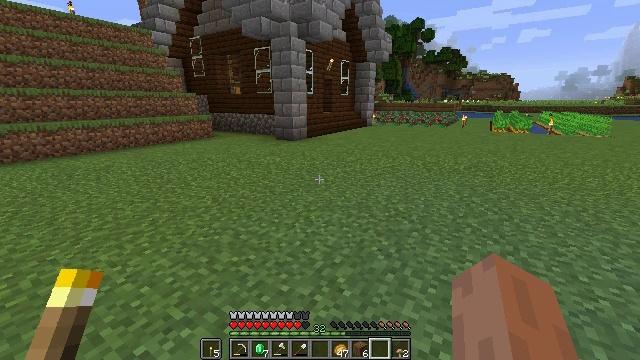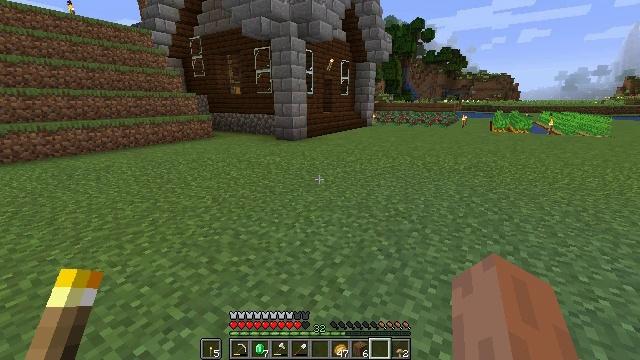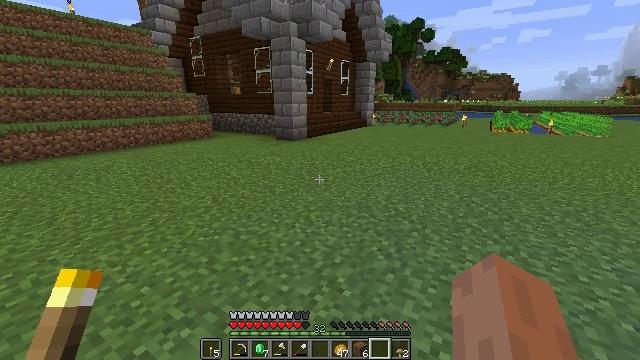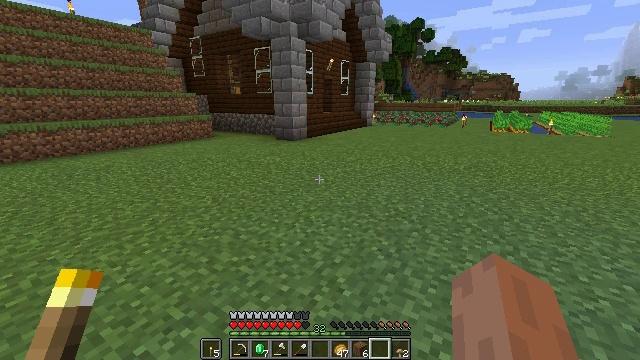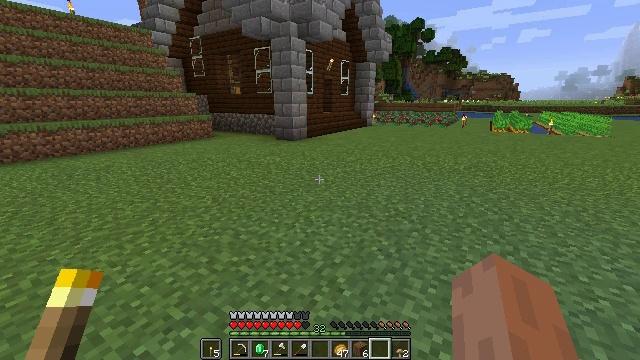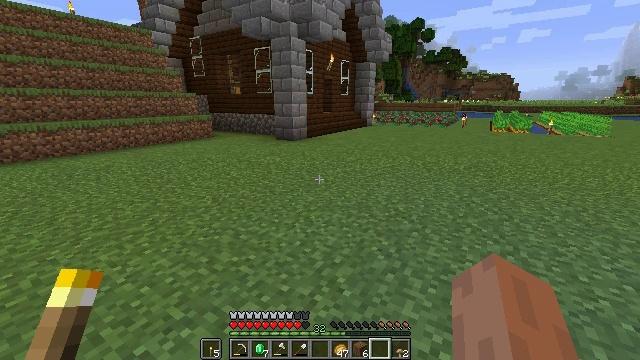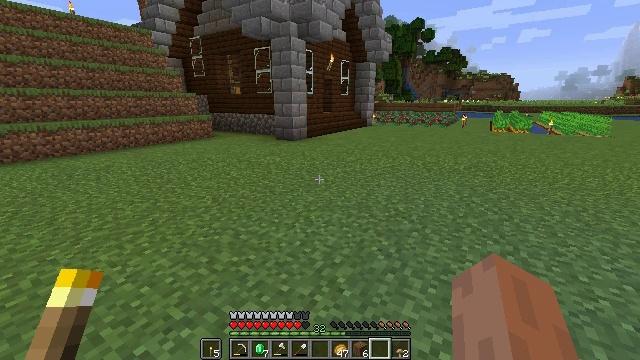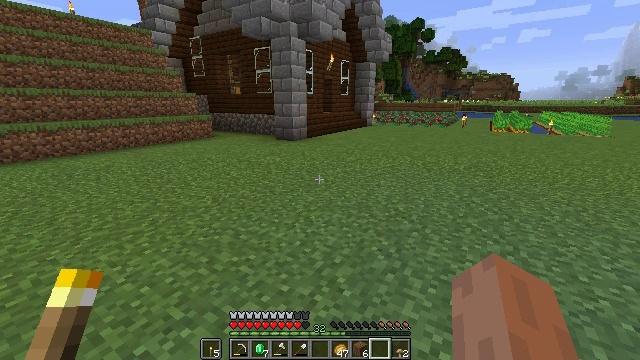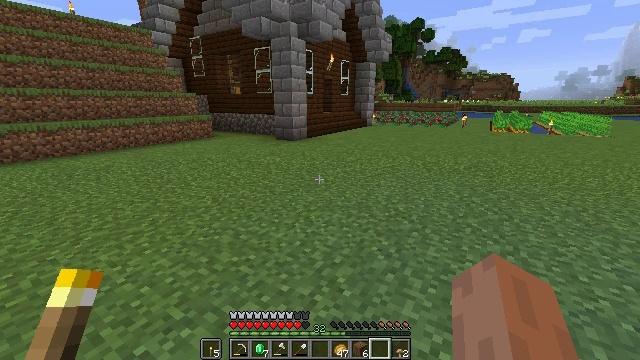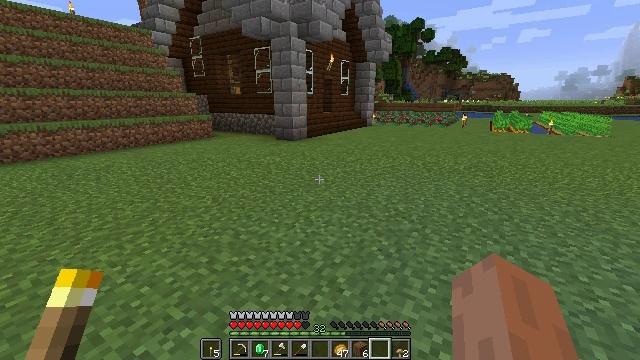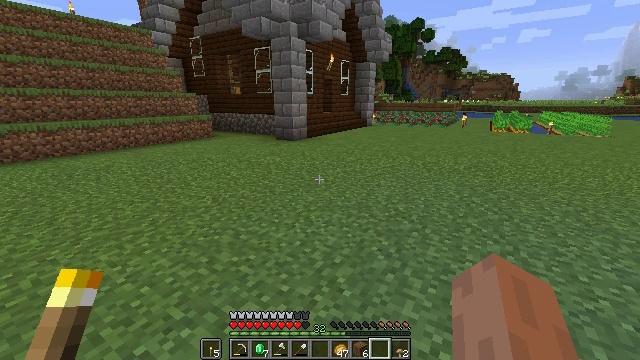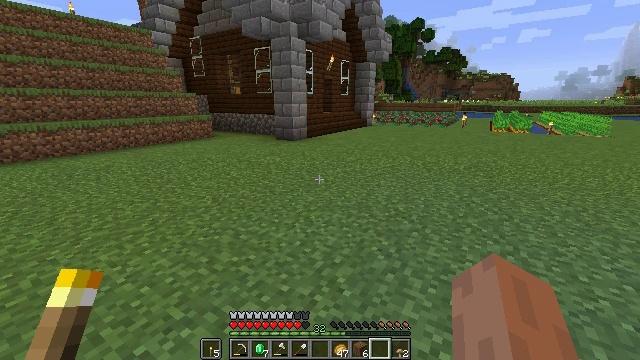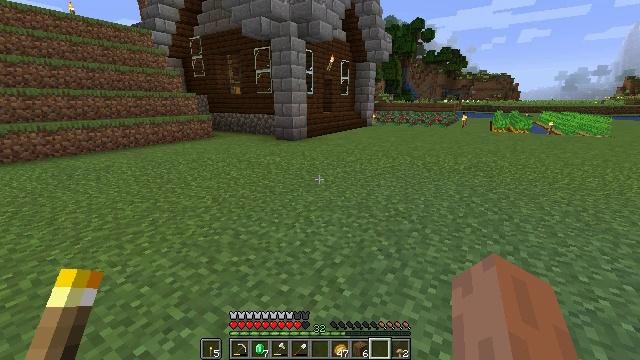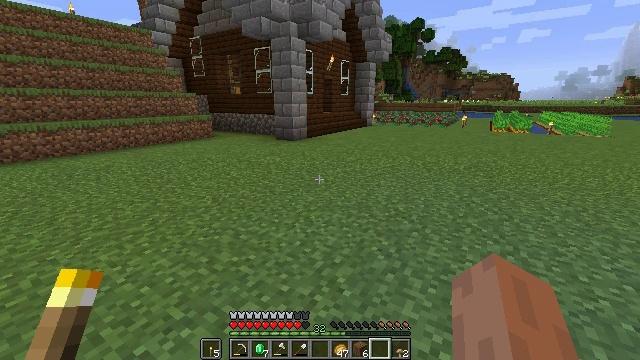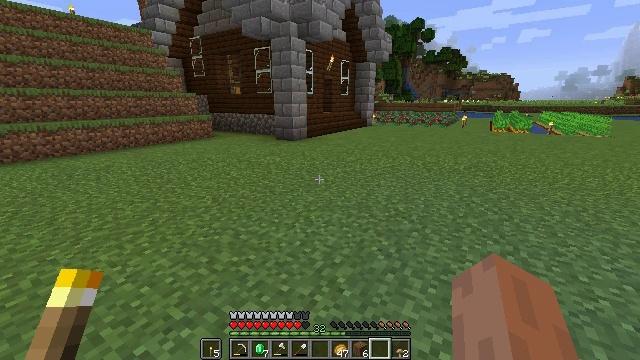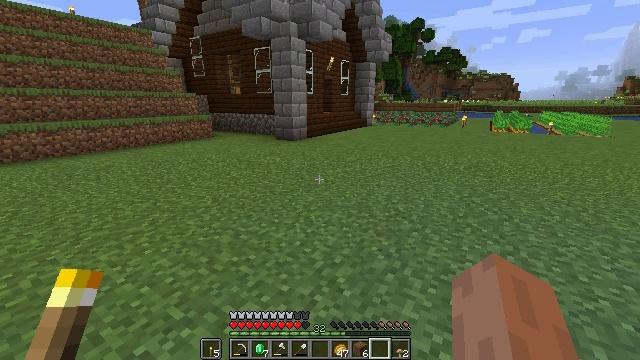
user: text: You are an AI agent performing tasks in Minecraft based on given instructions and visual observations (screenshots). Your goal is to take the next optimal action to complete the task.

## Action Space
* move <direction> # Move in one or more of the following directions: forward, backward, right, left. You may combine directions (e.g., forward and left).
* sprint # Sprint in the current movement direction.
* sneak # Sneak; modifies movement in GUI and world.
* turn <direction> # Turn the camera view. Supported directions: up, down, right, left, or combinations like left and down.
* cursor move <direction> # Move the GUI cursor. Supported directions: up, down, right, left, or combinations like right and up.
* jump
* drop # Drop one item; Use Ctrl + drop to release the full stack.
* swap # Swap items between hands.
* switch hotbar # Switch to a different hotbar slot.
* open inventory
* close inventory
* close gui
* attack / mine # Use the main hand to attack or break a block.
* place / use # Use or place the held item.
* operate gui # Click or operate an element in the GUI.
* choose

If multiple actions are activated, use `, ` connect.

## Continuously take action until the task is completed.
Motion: motion action
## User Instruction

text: Make spruce stairs in the crafting table.
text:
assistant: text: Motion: no_op
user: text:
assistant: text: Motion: no_op
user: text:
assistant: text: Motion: no_op
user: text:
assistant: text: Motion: no_op
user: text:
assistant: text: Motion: no_op
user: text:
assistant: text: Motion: no_op
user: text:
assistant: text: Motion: no_op
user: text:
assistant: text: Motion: no_op
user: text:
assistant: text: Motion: no_op
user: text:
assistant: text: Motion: no_op
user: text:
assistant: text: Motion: no_op
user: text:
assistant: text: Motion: no_op
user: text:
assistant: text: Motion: no_op
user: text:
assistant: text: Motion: no_op
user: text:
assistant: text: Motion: no_op
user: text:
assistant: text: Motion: no_op
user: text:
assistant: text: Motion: no_op
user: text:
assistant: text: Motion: no_op
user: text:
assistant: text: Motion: no_op
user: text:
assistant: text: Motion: no_op
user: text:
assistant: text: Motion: no_op
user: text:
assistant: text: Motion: no_op
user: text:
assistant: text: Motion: no_op
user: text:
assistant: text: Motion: no_op
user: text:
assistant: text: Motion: no_op
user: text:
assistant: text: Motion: no_op
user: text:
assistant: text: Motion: no_op
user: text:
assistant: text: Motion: no_op
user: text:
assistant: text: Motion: no_op
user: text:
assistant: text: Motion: no_op